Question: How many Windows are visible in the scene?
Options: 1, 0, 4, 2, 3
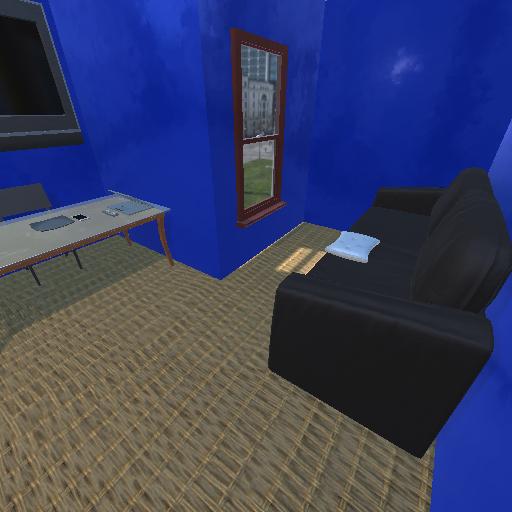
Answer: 1